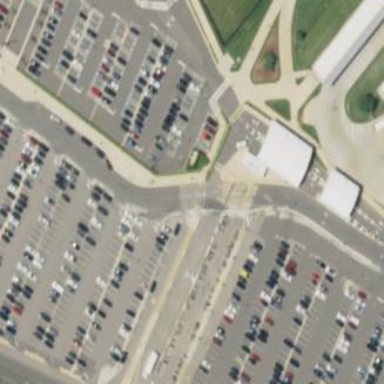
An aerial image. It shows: Motorcycle parking area with asphalt surface.